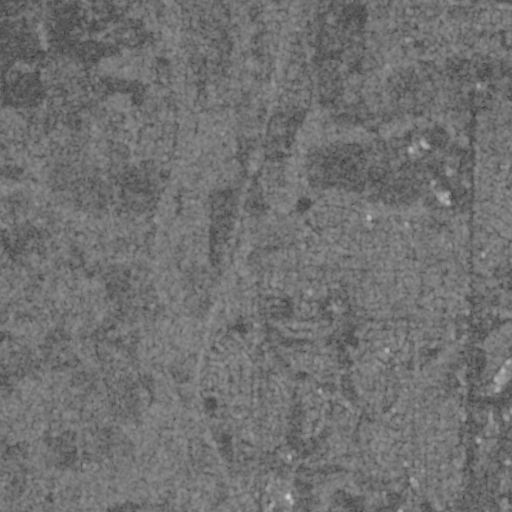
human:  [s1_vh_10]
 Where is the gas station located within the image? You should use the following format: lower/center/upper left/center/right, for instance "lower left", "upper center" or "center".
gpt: The gas station is located in the center right of the image.
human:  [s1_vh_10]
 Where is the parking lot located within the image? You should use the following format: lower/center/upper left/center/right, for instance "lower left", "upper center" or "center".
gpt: The parking lot is located in the right of the image.
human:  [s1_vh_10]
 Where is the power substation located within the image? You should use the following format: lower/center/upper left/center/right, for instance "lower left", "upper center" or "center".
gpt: The power substation is located in the lower center of the image.
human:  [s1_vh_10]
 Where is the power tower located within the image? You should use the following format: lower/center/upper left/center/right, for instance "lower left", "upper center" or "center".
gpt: The power tower is located in the lower of the image.
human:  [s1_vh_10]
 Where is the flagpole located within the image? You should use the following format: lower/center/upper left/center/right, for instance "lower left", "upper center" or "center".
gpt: The flagpole is located in the lower right of the image.
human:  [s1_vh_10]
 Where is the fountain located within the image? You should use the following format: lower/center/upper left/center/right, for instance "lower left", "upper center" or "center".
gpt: The fountain is located in the upper right of the image.
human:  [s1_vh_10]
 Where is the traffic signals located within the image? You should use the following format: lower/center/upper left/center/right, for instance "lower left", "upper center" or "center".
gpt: The traffic signals is located in the right of the image.
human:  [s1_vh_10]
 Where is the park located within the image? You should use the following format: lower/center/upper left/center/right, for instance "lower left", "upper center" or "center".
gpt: There is no park in the image.

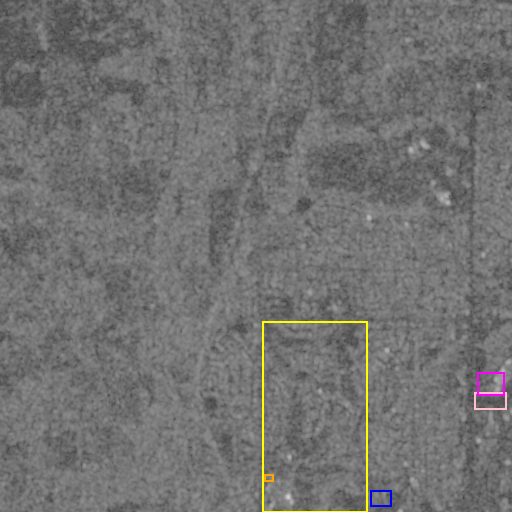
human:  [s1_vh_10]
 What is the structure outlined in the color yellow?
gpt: The structure outlined in yellow is a park.
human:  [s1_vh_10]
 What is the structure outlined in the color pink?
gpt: The structure outlined in pink is a parking lot.
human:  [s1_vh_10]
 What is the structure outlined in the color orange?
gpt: The structure outlined in orange is a power substation.
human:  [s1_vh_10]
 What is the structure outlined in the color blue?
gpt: The structure outlined in blue is a building.
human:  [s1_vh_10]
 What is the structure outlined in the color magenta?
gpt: The structure outlined in magenta is a building.
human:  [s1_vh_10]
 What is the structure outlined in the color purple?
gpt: There is no purple outline.